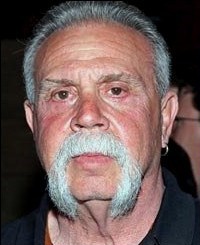
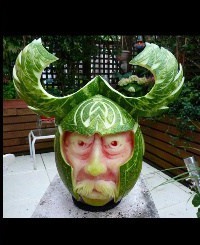
Blend attribute: Goatee
Blending difficulty: Low
Creative potential: Medium